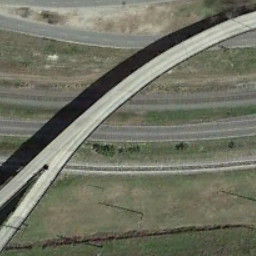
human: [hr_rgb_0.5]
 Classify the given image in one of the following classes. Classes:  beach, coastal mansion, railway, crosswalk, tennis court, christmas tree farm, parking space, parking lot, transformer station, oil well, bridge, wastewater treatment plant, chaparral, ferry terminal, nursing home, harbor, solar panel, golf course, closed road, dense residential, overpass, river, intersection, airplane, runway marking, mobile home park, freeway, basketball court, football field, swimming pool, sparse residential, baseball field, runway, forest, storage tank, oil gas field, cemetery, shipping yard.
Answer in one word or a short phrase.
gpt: overpass